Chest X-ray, PA view. Patient: 61 years old, sex F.
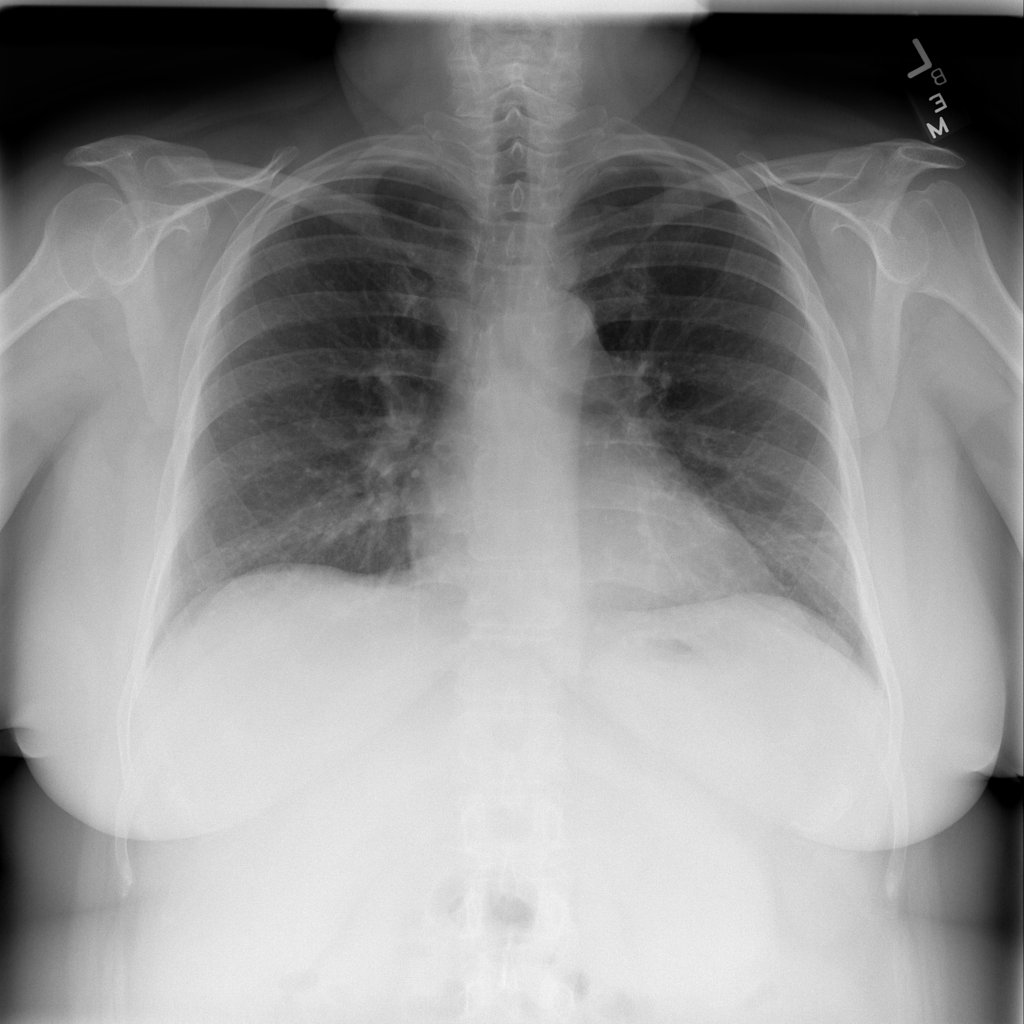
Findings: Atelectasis